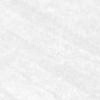
Label: change